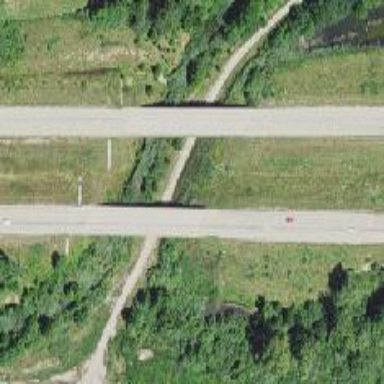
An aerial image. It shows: Bridge over motorway.